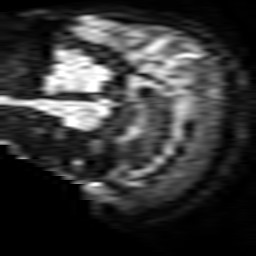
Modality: TRACE
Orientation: sagittal
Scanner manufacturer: philips
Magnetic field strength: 3 T
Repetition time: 4.385 s
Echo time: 0.06024 s